Field crop: tomato
Growth stage: 1
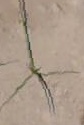
Species: cyperus